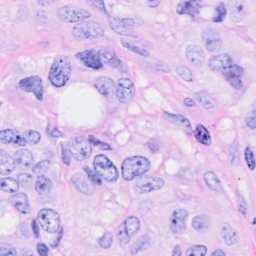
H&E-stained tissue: Breast